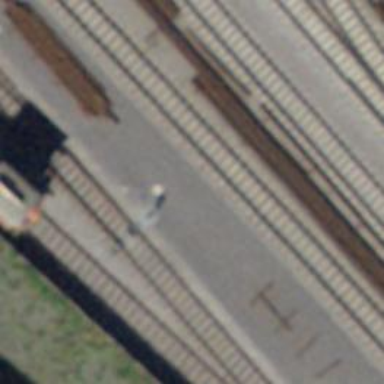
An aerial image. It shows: Railway switch.